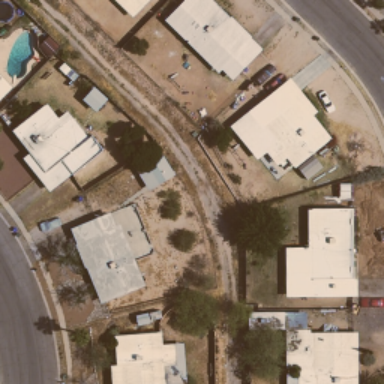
It is a medium residential area with houses arranged neatly .